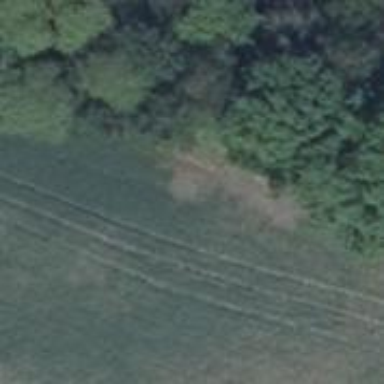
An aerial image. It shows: Hunting stand.